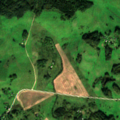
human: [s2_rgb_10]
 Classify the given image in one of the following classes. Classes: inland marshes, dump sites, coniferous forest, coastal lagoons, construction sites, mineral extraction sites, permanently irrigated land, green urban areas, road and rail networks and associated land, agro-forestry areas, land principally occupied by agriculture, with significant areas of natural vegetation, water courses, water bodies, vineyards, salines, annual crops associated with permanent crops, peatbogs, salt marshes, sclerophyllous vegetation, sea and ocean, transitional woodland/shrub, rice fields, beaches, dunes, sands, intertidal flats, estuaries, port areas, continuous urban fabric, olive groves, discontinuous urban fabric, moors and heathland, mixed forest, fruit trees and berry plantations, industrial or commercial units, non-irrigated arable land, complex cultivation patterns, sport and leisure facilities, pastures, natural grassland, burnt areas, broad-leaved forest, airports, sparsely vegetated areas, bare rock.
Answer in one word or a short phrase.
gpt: non-irrigated arable land, pastures, complex cultivation patterns, land principally occupied by agriculture, with significant areas of natural vegetation, broad-leaved forest